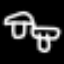
Label: mushroom